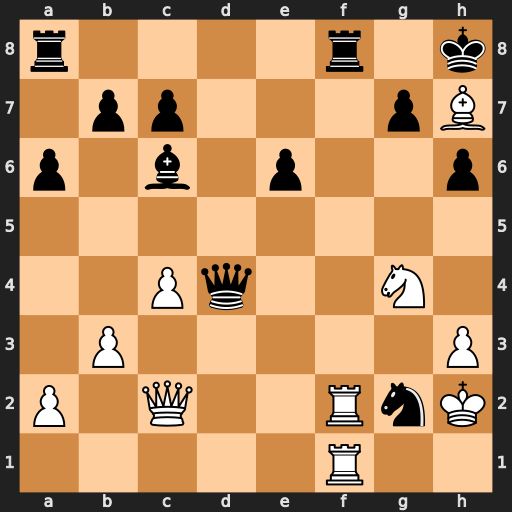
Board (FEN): r4r1k/1pp3pB/p1b1p2p/8/2Pq2N1/1P5P/P1Q2RnK/5R2
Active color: w
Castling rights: -
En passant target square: -
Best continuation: Rxf8+ Rxf8 Rxf8#